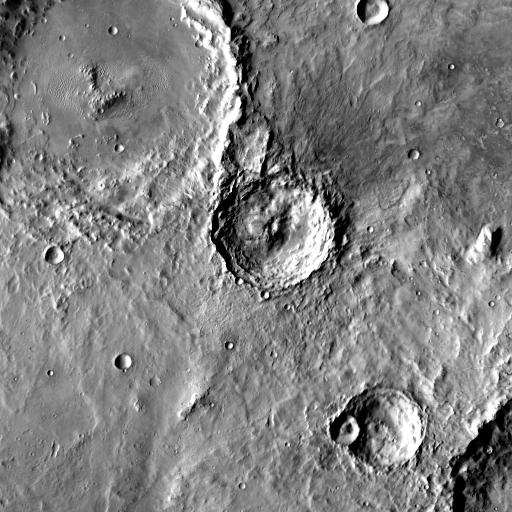
Crater classes present: Background, Other, Layered, Buried, Secondary